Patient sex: M
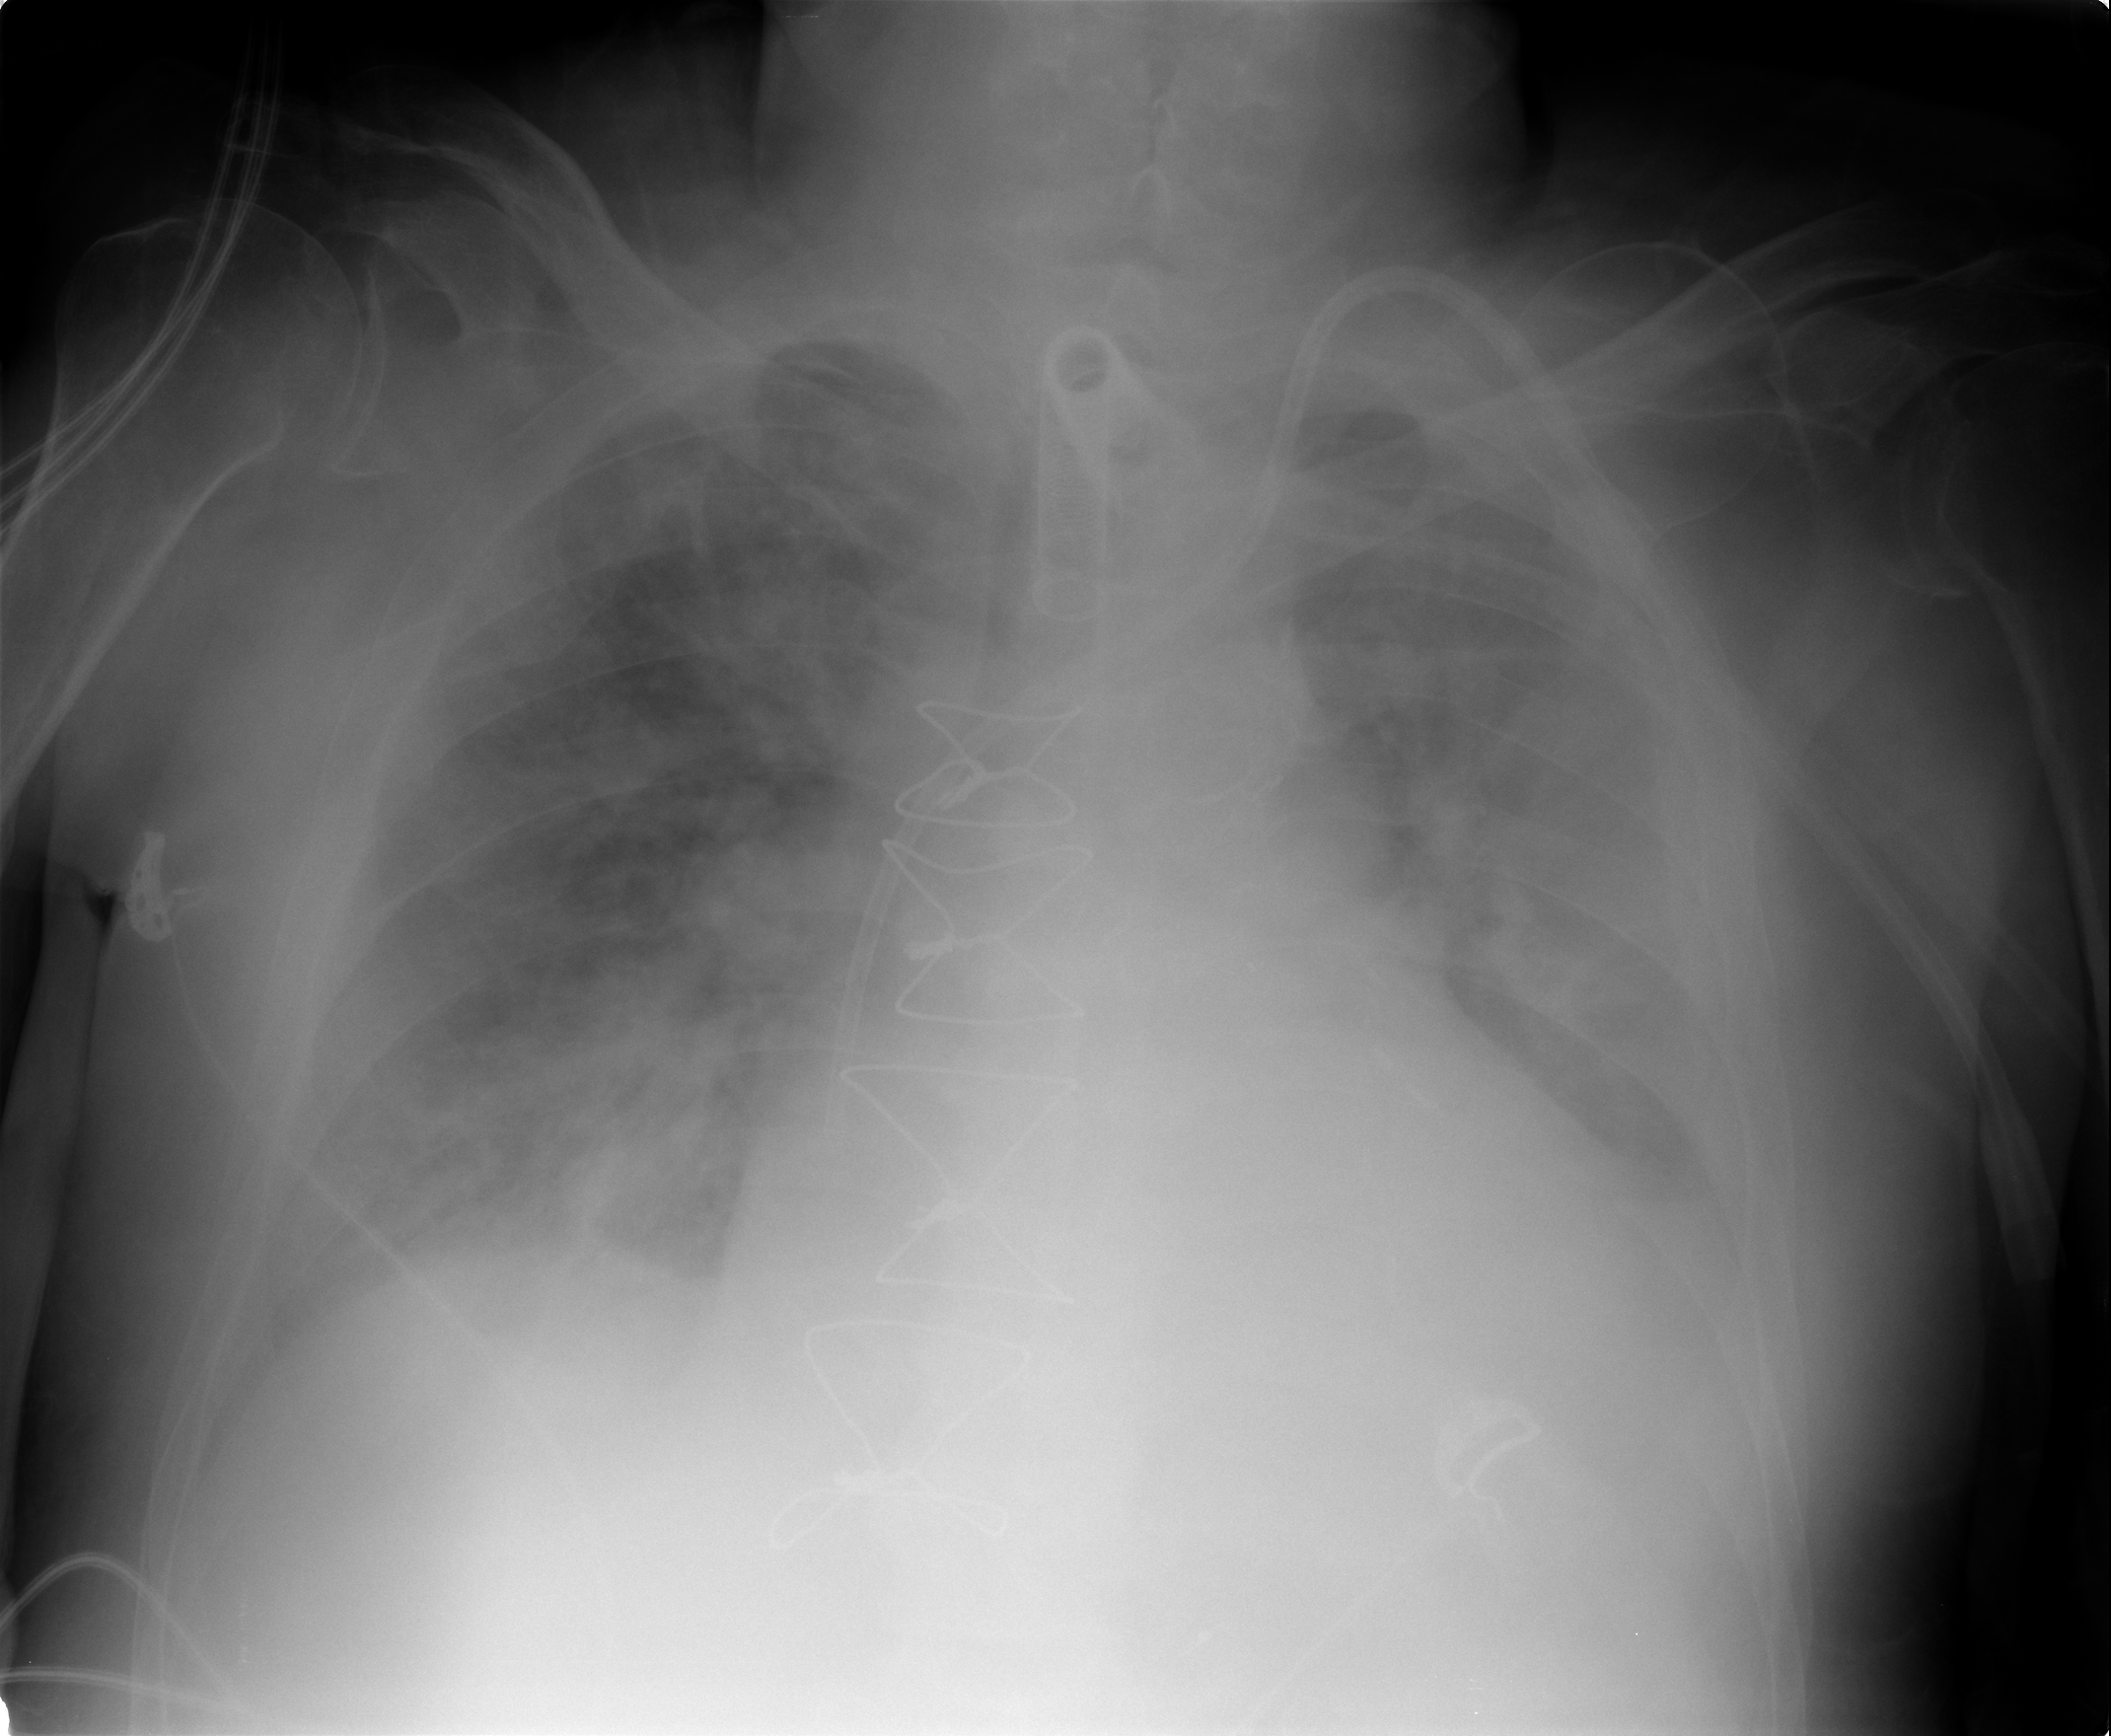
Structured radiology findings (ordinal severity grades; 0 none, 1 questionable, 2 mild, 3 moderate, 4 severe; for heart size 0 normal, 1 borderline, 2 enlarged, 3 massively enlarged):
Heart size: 2
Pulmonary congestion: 3
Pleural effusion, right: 3
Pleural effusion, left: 3
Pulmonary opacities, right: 3
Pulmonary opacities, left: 3
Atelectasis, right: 3
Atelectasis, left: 3